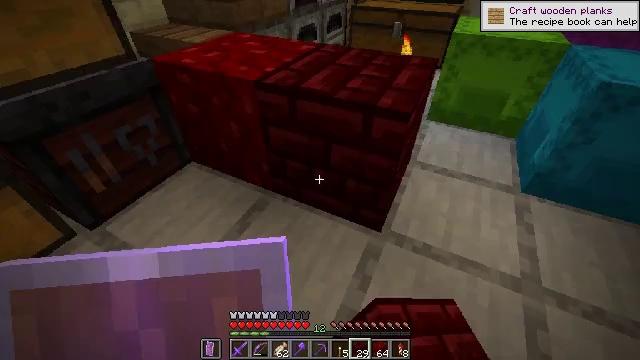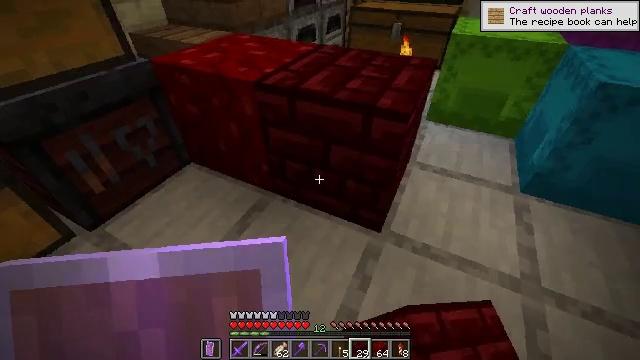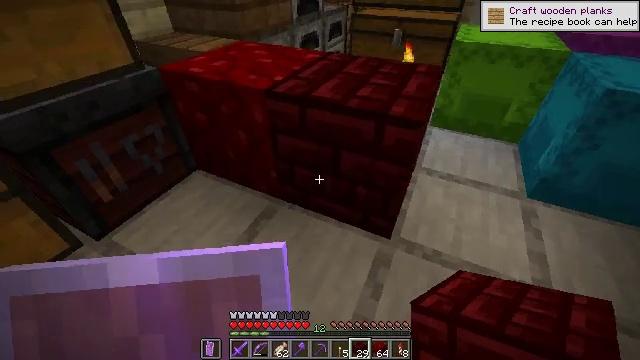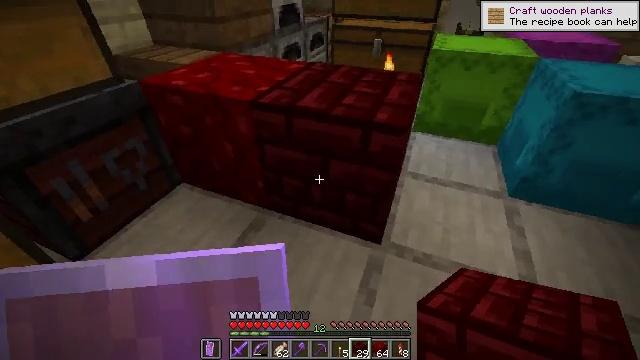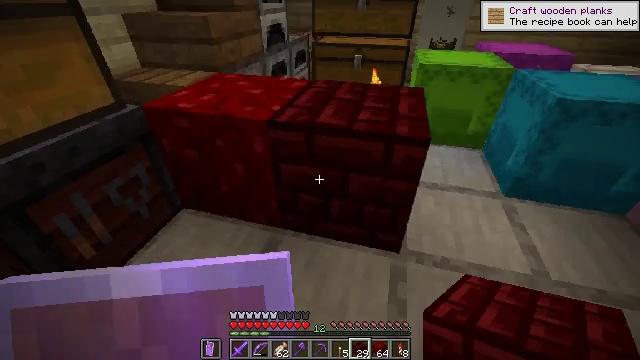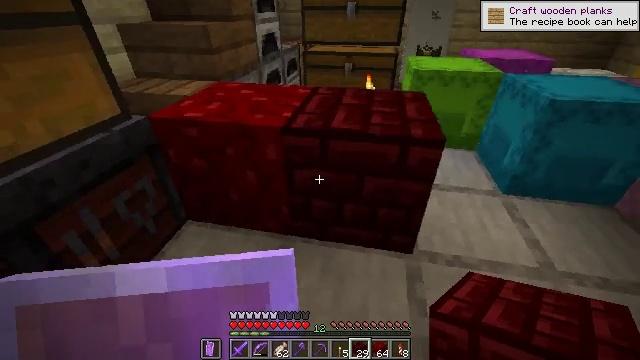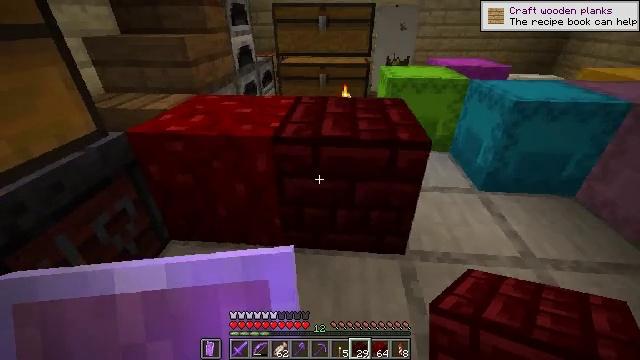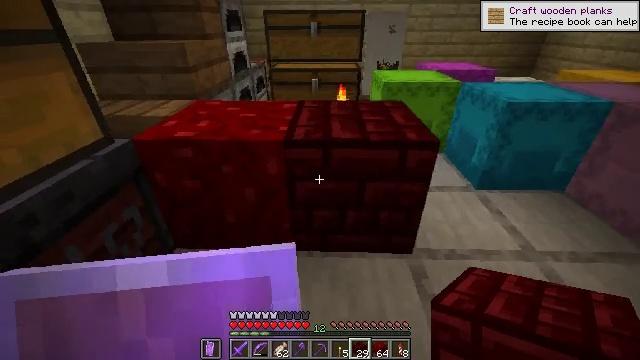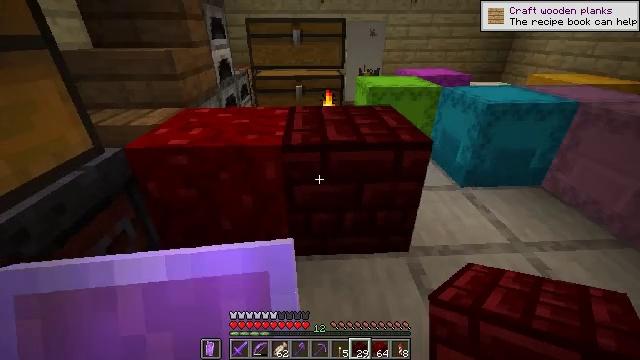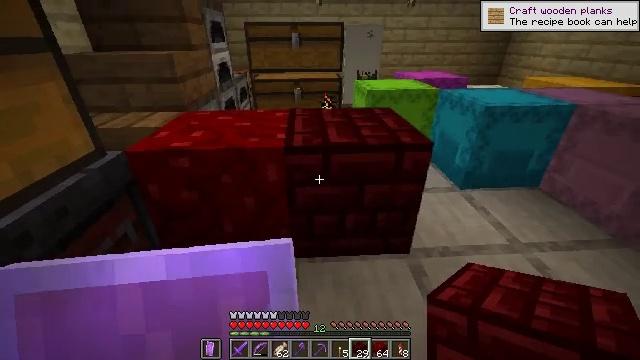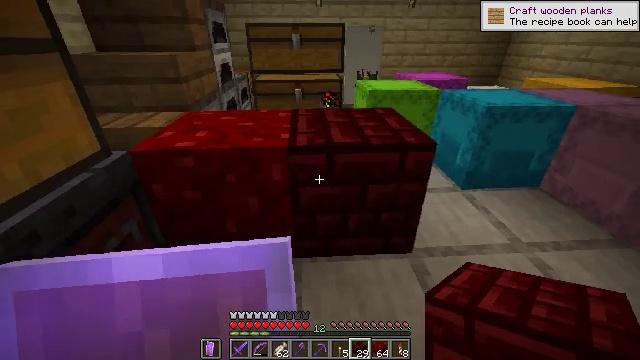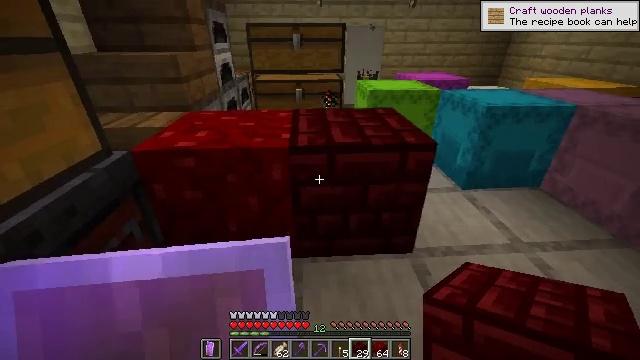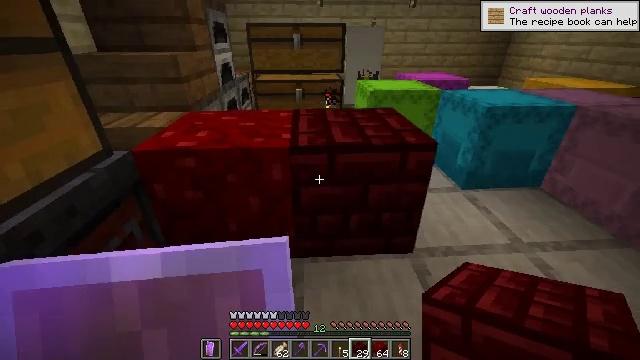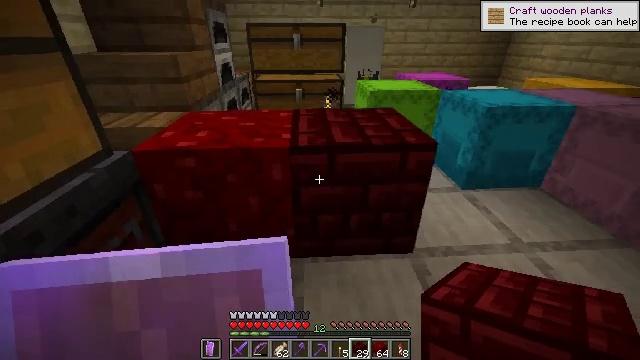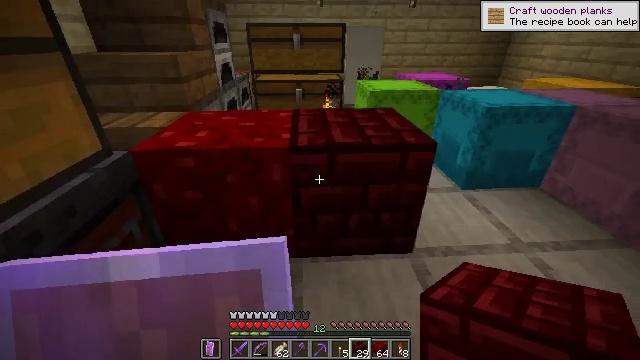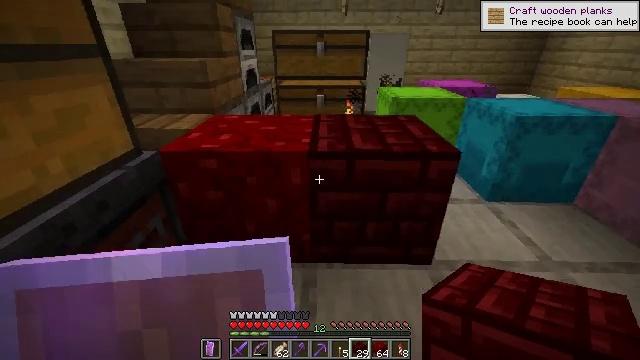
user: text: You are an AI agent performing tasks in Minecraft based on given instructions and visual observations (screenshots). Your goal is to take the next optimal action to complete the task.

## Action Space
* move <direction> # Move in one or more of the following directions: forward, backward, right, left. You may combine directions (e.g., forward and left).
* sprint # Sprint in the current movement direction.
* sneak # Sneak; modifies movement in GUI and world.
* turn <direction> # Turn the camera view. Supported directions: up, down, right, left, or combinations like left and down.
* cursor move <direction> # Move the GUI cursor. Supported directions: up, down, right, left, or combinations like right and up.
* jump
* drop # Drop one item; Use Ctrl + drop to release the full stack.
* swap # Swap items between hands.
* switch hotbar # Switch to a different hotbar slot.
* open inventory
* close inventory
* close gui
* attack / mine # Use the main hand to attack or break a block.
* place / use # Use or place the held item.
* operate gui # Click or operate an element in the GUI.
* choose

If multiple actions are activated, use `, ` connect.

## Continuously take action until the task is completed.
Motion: motion action
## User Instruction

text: Harvest nether wart blocks for resources.
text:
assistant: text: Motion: no_op
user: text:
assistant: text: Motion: move left, turn up
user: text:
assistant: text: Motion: move left, turn right and up
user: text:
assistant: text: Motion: move left, turn right and up
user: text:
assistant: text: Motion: move left, turn right and up
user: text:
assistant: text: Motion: move left, turn right and up
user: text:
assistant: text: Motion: turn right and up
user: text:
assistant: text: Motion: turn right and up
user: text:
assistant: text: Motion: no_op
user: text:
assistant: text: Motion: no_op
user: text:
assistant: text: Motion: no_op
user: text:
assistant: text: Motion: no_op
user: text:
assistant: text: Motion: no_op
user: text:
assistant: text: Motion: no_op
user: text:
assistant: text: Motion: turn left and up
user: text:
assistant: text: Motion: move right, turn left and up
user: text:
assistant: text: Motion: move right, turn left
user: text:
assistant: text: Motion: move right
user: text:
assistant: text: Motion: no_op
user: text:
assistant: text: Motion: no_op
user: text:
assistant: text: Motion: sneak
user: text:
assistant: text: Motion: sneak
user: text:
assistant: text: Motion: sneak
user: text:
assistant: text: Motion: sneak
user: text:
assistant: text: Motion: turn left and up
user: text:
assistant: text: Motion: sneak, turn left
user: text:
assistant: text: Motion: sneak
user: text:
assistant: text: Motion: sneak, turn left
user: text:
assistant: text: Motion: turn left
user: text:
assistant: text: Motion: sneak, turn left and up